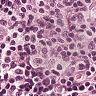
Metastatic tissue present: yes